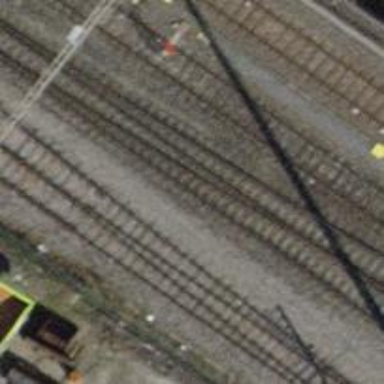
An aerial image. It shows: Single railway track with electrified contact line.